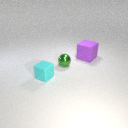
small green metal sphere to the left of large purple rubber cube